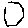
Label: hexagon